Field crop: maize
Growth stage: 2
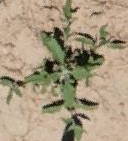
Species: atriplex